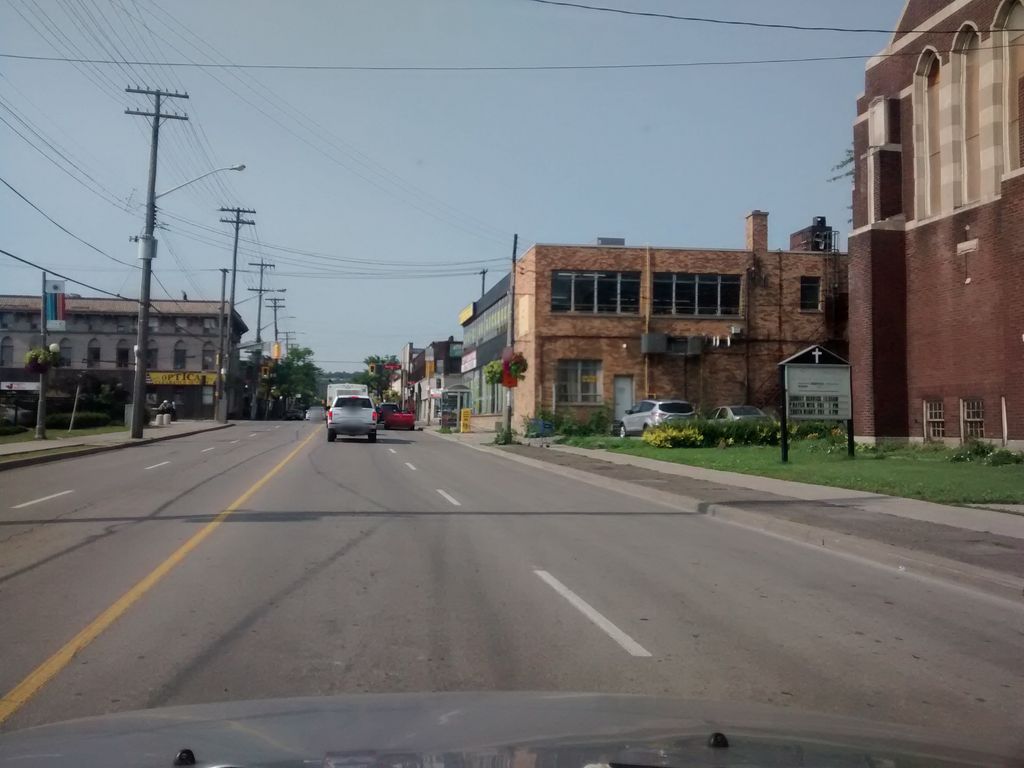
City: hamilton